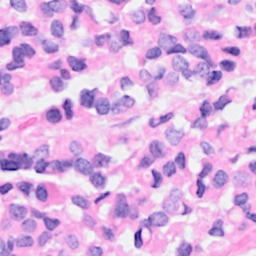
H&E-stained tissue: Breast